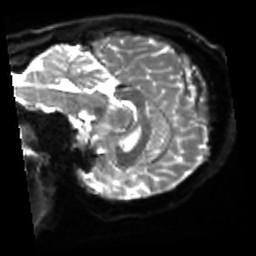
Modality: sbref
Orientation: sagittal
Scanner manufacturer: siemens
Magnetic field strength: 3 T
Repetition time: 4 s
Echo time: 0.0594 s